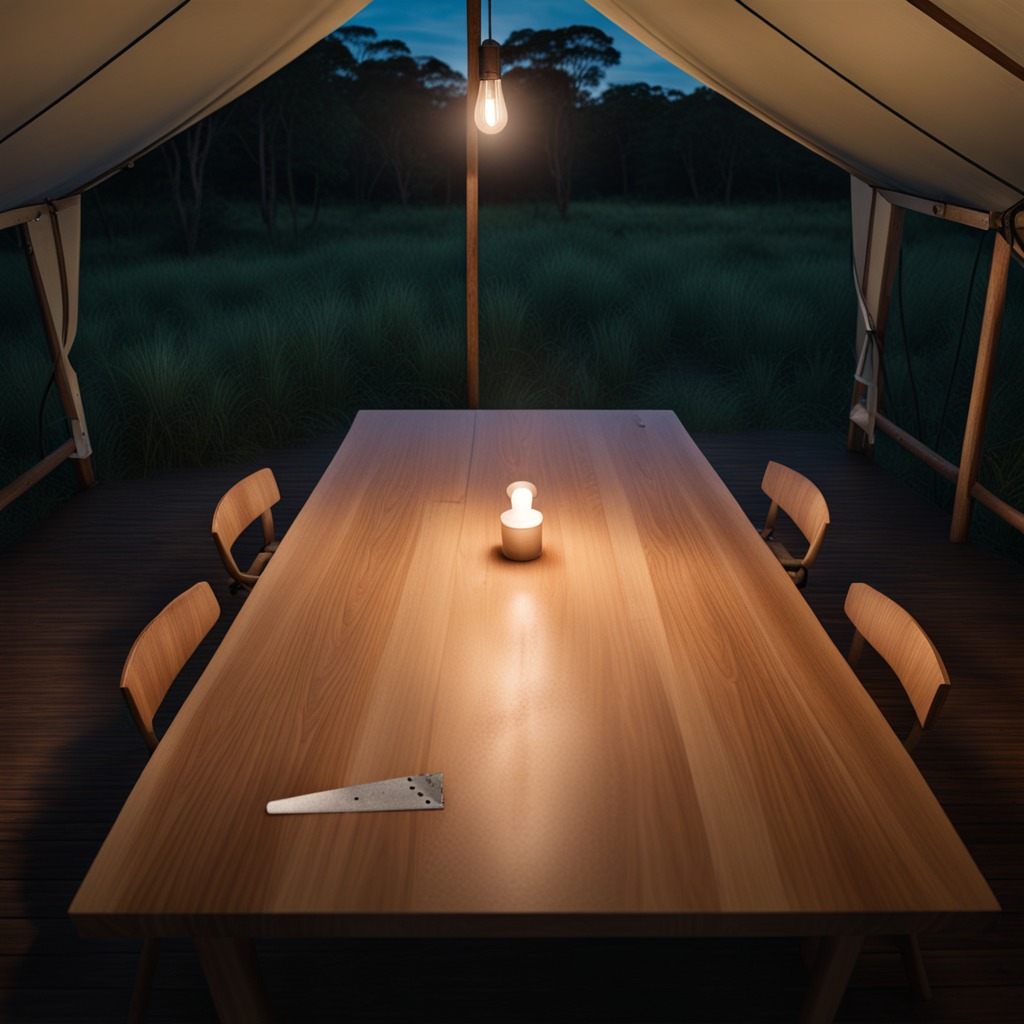
A metal saw is lying on a wooden table inside a jungle field workshop tent at night.